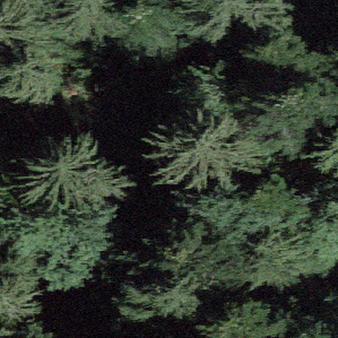
Label: other